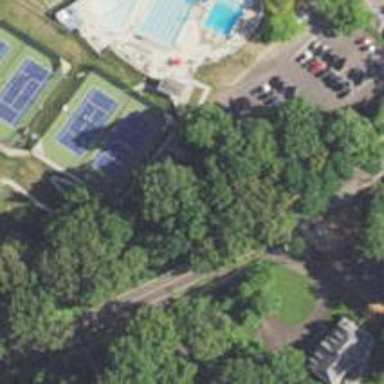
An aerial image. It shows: Tennis court on the leisure land pitch.